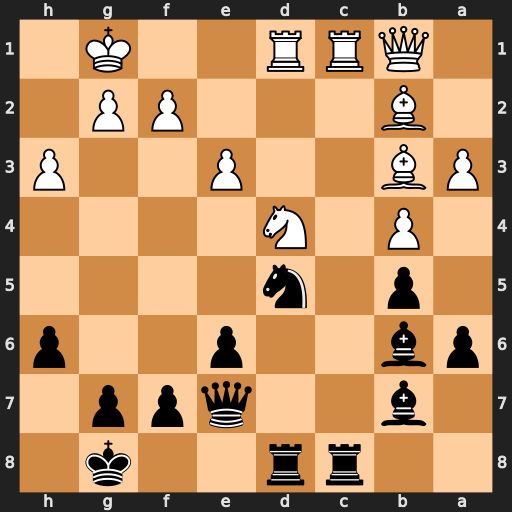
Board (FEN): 2rr2k1/1b2qpp1/pb2p2p/1p1n4/1P1N4/PB2P2P/1B3PP1/1QRR2K1
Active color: b
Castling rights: -
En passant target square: -
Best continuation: Nxe3 fxe3 Qg5